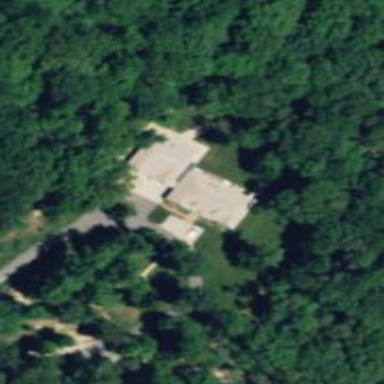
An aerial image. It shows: Driveway.